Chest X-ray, PA view. Patient: 7 years old, sex M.
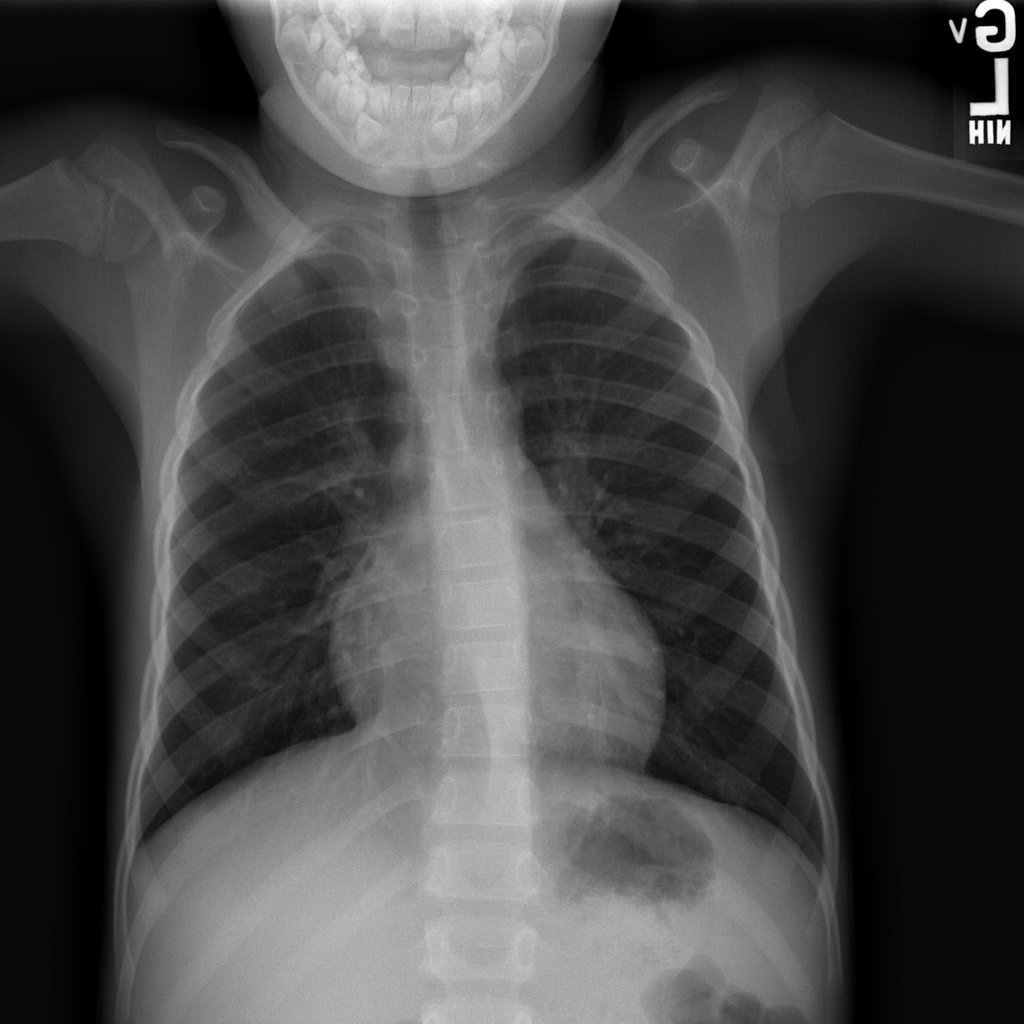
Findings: No Finding